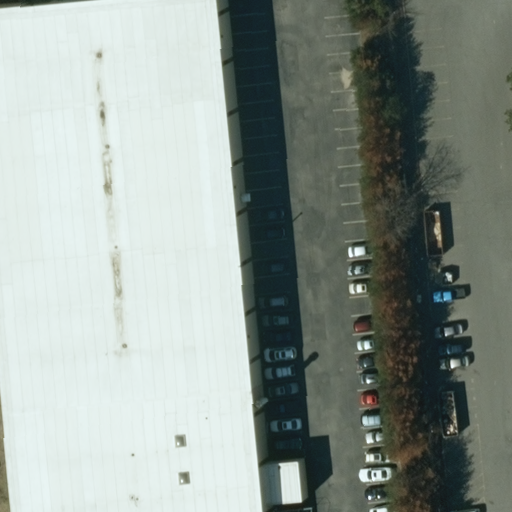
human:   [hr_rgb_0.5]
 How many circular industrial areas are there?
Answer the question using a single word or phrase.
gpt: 0

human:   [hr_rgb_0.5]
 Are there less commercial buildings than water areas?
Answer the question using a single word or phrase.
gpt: no

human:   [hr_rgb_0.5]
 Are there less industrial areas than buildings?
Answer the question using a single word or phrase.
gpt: no

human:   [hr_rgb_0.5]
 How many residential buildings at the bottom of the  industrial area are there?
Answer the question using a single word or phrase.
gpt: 0

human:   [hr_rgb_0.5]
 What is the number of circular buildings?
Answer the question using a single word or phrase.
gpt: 0

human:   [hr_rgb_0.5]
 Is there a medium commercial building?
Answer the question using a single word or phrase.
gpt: no

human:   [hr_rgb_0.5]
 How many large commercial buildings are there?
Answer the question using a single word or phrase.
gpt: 1

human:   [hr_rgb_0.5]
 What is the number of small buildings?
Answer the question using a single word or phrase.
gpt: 0

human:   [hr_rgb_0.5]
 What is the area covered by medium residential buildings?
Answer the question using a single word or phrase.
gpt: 0m2

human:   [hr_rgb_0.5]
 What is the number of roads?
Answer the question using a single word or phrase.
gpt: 0

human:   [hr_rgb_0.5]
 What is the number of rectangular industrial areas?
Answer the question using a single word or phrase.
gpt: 1

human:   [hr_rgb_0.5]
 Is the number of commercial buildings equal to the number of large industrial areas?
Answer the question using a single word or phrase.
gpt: yes

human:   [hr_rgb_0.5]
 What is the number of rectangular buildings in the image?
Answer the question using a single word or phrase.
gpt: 0

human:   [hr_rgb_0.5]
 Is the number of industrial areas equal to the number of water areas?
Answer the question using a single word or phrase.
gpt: no

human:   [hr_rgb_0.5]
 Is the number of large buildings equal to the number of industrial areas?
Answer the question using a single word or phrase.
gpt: yes

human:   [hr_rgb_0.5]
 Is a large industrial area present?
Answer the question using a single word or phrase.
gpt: yes

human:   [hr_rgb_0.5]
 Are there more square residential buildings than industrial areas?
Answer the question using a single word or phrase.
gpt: no

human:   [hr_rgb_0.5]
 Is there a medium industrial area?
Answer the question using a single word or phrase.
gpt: no

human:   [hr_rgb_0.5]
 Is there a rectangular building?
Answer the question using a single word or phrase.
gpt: no

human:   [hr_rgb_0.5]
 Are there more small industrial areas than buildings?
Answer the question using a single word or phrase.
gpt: no

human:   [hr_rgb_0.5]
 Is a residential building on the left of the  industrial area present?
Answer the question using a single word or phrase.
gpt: no

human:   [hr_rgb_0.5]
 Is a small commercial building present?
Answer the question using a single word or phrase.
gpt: no

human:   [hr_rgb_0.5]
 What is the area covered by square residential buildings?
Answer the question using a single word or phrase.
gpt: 0m2

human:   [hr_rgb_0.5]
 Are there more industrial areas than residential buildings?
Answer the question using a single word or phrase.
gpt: yes

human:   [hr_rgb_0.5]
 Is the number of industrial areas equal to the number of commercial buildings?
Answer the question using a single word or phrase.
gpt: yes

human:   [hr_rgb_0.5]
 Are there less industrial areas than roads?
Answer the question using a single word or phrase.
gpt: no

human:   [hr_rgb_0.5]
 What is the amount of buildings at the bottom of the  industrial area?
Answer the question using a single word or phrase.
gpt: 0

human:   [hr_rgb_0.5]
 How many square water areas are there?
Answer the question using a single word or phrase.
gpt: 0

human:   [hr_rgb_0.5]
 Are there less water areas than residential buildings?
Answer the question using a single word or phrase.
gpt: no

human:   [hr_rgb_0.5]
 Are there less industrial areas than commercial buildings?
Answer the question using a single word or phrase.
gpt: no

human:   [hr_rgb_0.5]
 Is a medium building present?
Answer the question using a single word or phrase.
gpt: no

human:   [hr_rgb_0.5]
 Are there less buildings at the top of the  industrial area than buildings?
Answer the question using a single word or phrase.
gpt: no

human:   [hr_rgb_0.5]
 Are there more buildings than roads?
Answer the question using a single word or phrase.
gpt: yes

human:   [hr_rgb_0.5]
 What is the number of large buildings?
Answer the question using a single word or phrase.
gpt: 1

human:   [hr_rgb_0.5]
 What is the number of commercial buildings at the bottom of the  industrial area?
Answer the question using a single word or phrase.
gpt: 0

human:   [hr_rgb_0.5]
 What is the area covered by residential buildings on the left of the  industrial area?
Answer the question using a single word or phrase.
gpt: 0m2